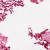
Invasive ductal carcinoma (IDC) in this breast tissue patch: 0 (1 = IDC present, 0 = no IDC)